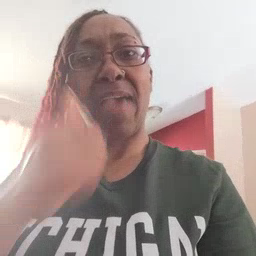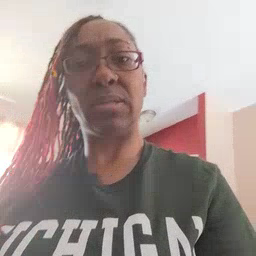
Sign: every